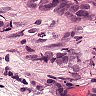
Metastatic tissue present: yes